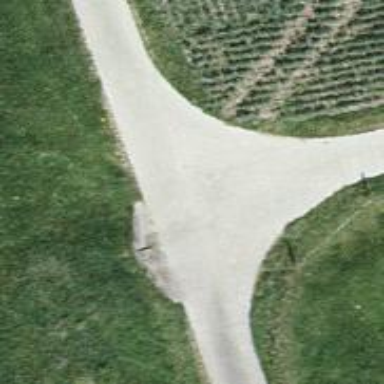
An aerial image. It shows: Well-maintained track road with grade 1 tracktype.